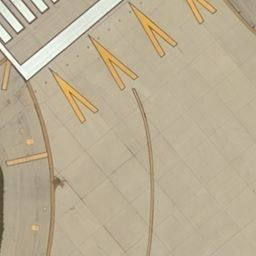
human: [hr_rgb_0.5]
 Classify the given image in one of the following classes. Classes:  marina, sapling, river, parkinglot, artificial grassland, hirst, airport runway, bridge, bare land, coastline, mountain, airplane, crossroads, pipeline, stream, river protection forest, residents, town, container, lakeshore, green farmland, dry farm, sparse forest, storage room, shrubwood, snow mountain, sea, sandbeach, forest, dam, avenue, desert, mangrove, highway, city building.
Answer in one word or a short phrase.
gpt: airport runway